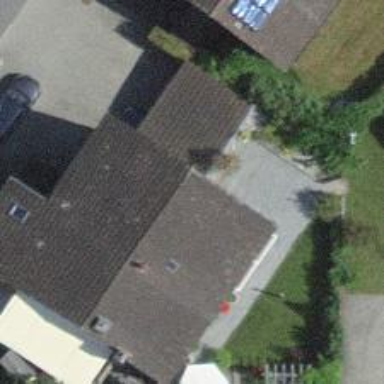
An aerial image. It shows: Solar power generator.